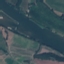
Land use / land cover: River